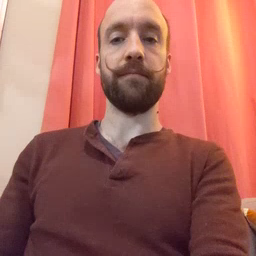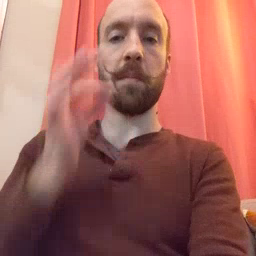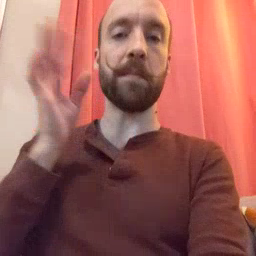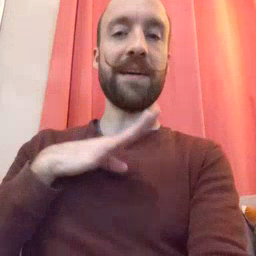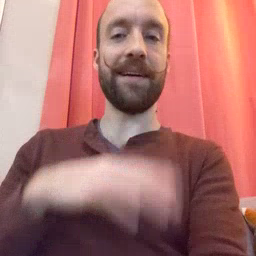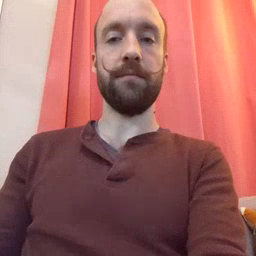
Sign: bee